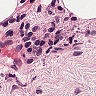
Metastatic tissue present: no